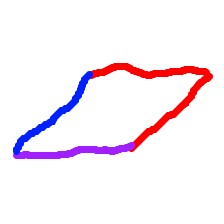
Shape: parallelogram